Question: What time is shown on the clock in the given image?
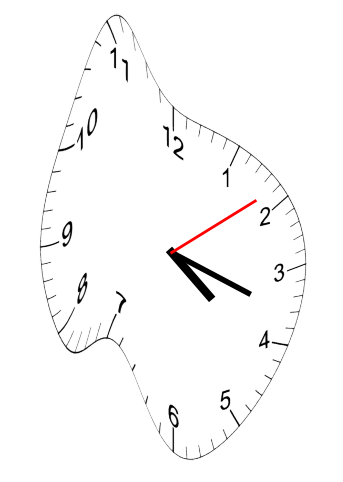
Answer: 04:18:09